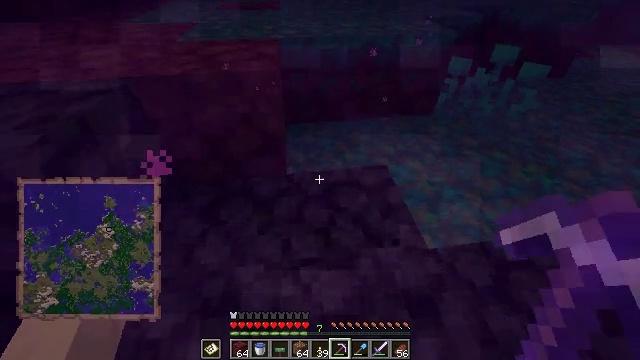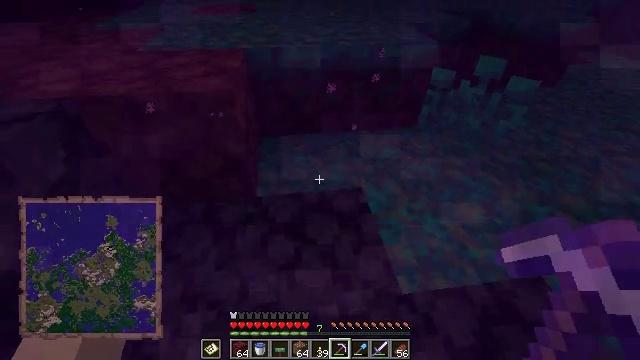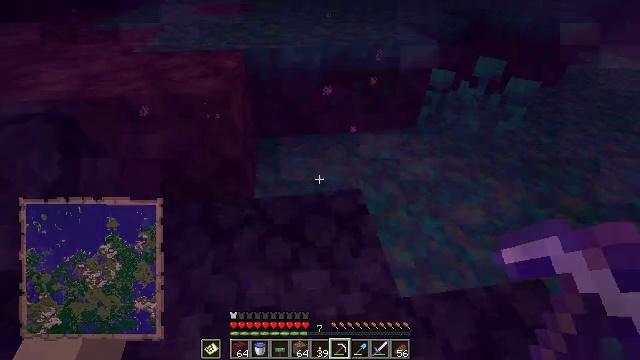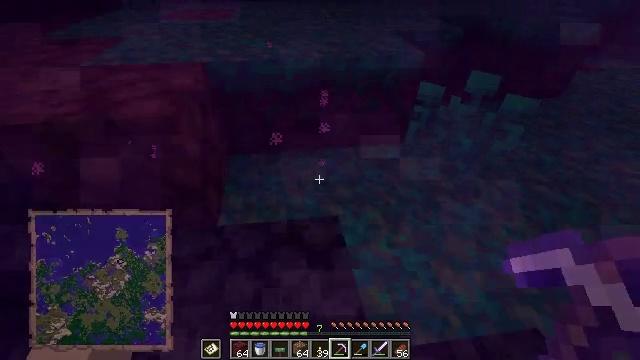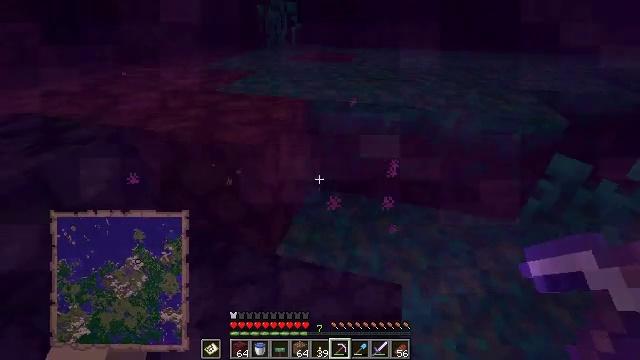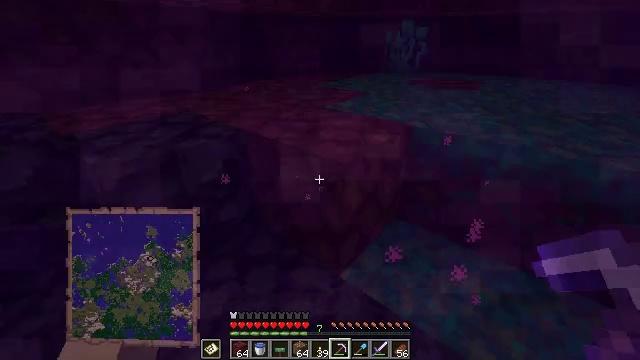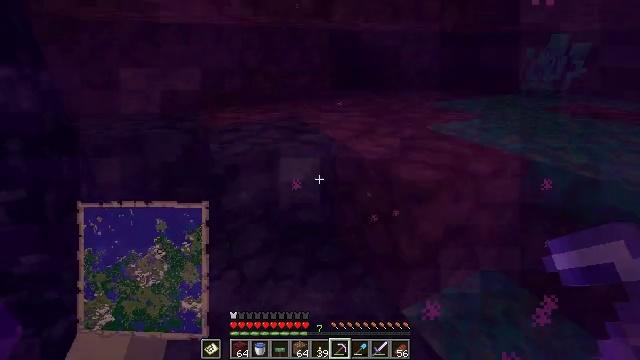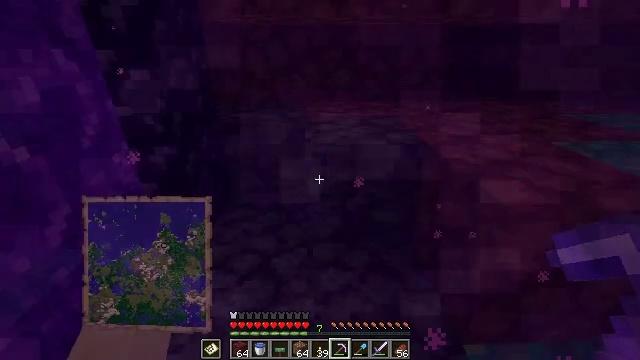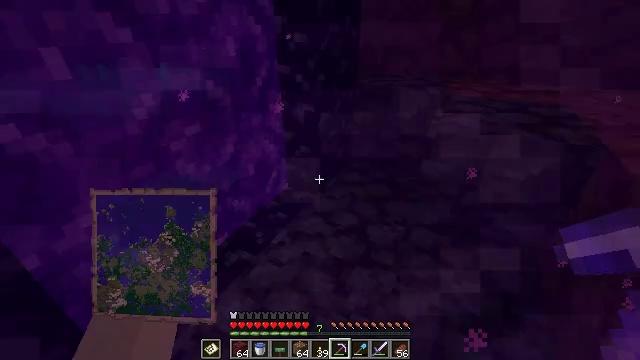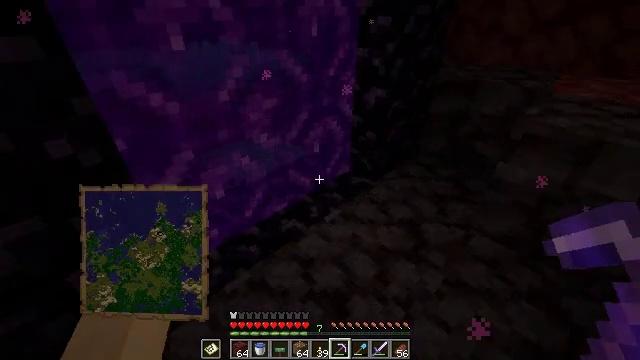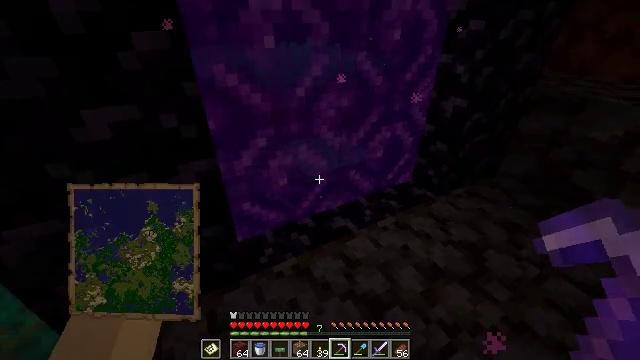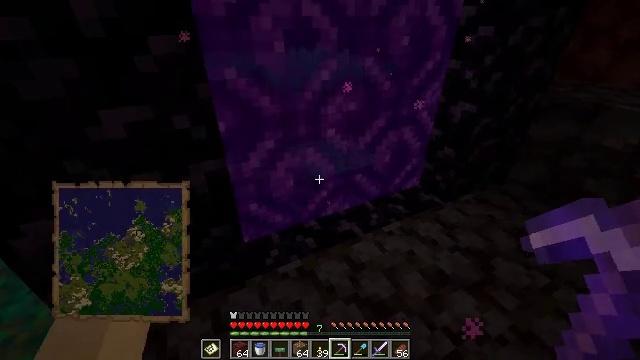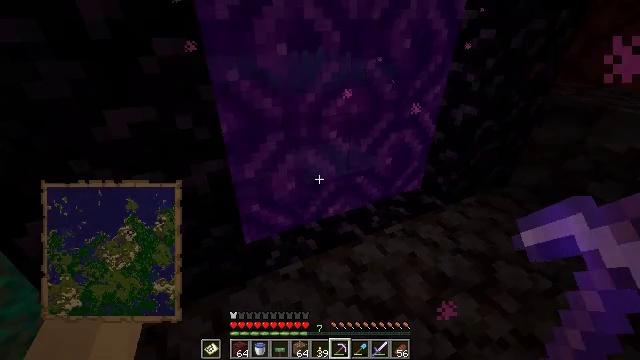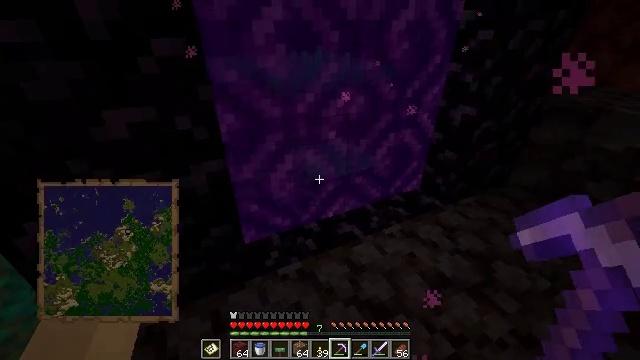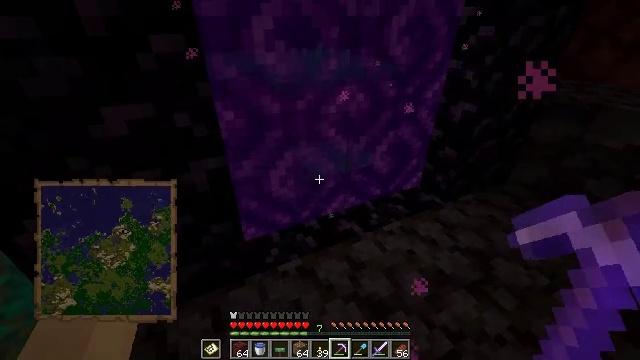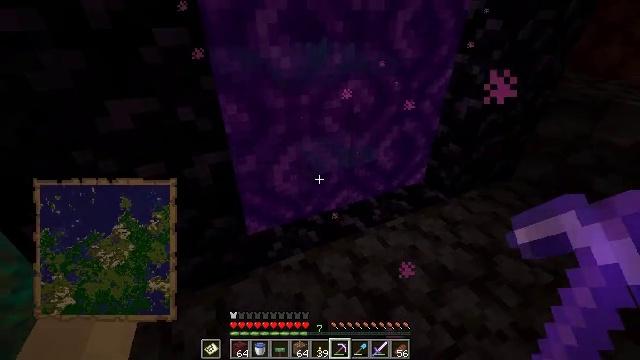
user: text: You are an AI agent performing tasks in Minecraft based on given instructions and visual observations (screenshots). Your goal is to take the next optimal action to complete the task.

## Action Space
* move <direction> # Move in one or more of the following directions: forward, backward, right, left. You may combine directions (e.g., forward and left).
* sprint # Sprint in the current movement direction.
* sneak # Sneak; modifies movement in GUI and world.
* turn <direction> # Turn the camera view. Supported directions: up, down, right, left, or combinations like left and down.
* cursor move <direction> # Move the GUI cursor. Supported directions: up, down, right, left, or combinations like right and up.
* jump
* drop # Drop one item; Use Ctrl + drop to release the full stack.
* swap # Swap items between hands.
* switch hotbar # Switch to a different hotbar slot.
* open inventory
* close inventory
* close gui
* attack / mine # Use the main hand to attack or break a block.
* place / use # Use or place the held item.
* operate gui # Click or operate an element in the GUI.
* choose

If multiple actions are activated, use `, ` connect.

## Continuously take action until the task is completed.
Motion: motion action
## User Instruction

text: Harvest obsidian for portal building.
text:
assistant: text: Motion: move forward and move right
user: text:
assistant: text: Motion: move forward and move right
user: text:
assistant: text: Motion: move forward and move right
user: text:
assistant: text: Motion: move forward and move right, turn left and up
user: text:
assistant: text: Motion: move forward and move right, turn left and up
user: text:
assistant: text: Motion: move right, turn left and up
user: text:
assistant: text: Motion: turn left
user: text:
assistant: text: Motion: turn left and down
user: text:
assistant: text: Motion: turn left and down
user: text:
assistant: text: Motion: turn left
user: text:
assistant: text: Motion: turn left and up
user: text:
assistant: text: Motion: no_op
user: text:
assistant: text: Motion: no_op
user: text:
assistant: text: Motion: no_op
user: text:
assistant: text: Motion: turn down
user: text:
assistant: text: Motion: turn left
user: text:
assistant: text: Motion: turn left
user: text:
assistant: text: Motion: no_op
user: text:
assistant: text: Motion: no_op
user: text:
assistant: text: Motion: turn left
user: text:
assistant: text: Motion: turn left and up
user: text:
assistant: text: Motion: turn left and up
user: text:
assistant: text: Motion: turn left and up
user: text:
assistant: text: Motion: turn left and up
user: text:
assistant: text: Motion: turn left and up
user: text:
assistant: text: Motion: turn left and up
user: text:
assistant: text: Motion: turn left and up
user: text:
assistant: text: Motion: no_op
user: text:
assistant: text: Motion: no_op
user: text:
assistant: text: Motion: turn up